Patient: sex M, age 66
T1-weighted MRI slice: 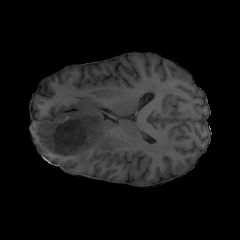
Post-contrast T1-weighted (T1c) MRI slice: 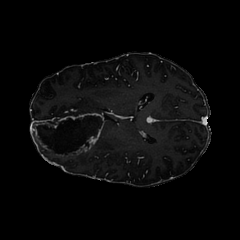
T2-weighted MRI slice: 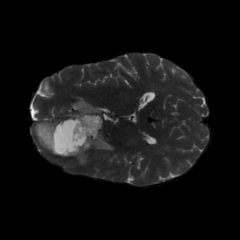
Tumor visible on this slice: yes
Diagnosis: Glioblastoma, IDH-wildtype
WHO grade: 4